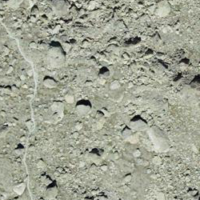
EUNIS habitat code: 48
Species observed at this site:
Silene acaulis
Prunella collaris